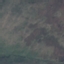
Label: HerbaceousVegetation